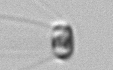
Label: Chaetoceros